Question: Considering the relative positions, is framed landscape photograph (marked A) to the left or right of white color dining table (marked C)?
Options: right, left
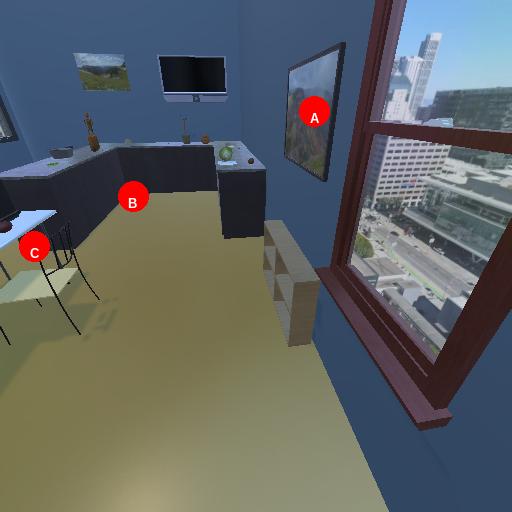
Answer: right